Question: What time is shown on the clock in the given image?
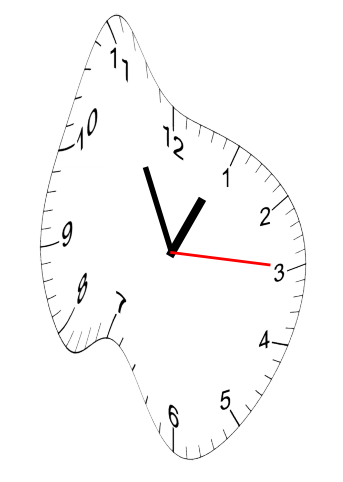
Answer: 12:55:15